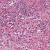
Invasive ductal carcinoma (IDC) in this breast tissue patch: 1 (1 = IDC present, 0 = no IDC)